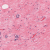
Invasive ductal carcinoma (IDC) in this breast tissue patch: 0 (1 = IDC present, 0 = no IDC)